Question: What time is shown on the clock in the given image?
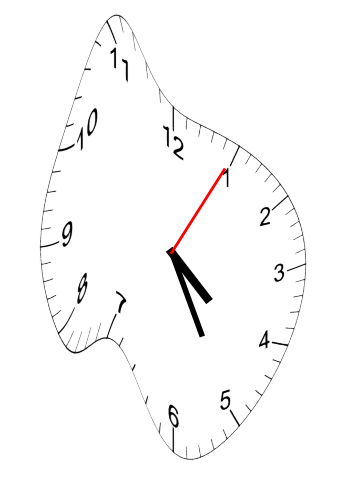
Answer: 04:25:05